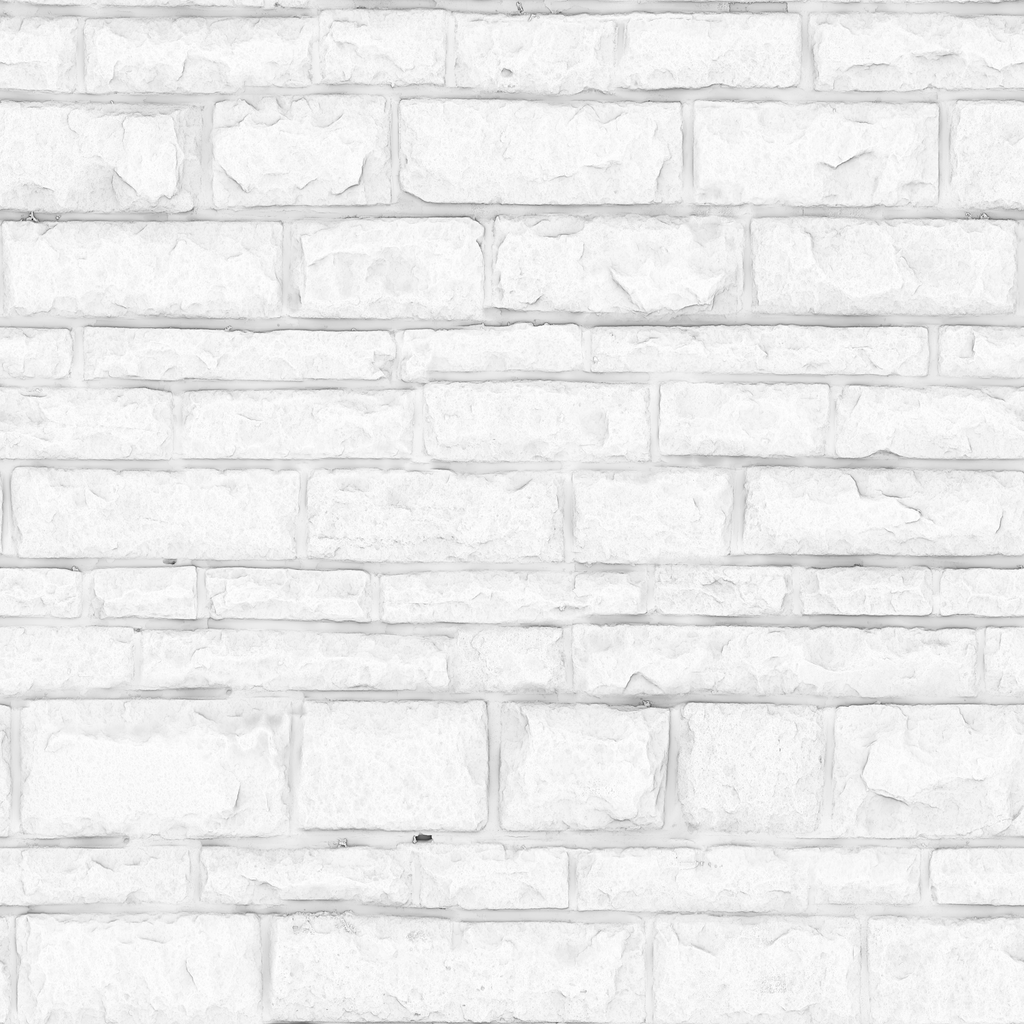
Texture map type: AmbientOcclusion